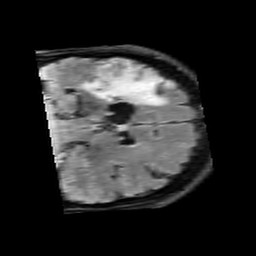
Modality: FLAIR
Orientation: coronal
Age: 59
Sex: female
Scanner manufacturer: siemens
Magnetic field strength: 3 T
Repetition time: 9 s
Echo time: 0.098 s